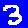
Digit: 3